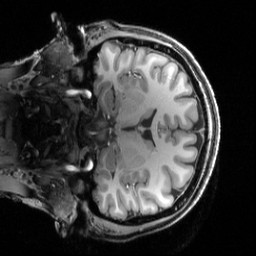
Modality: T1w
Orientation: coronal
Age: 24
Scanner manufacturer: siemens
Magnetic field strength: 3 T
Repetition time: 2.5 s
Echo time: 0.00444 s